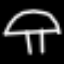
Label: mushroom